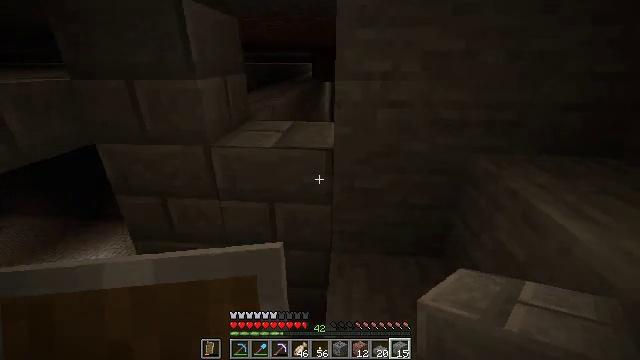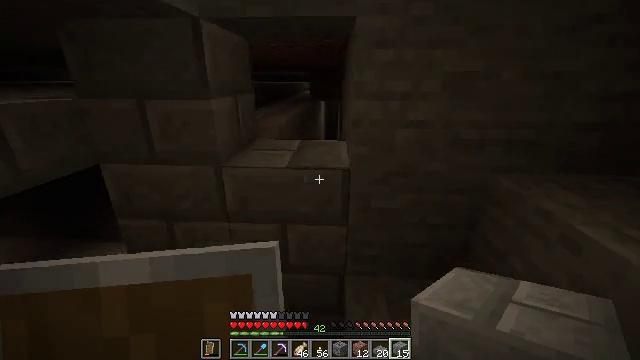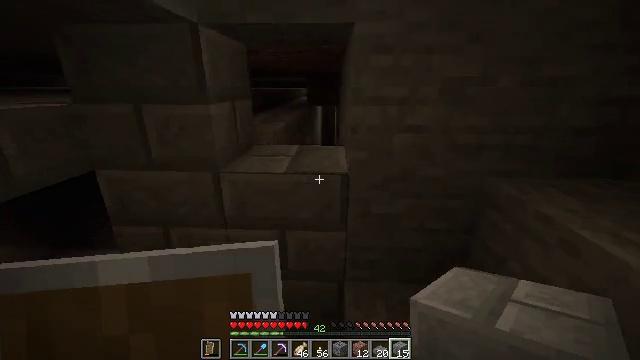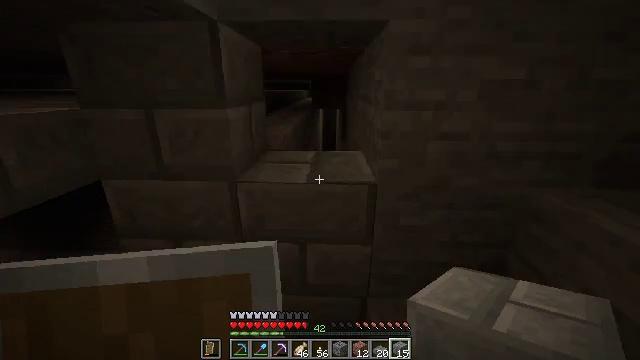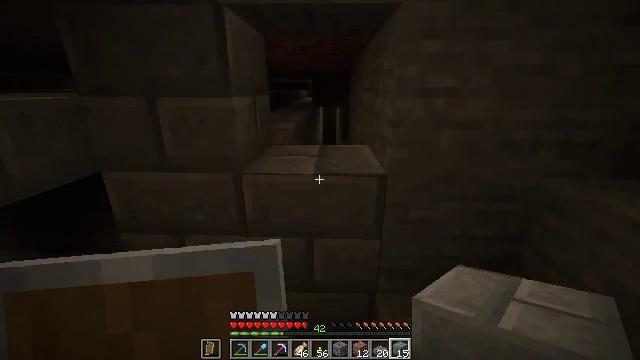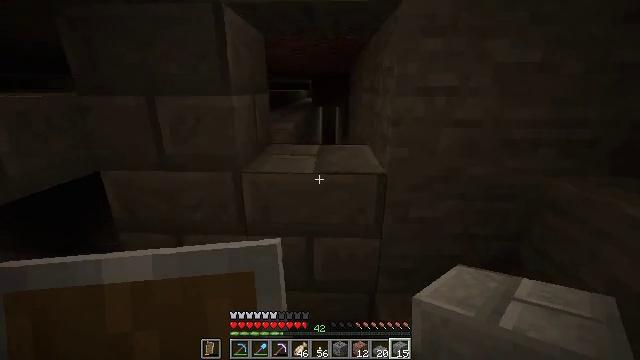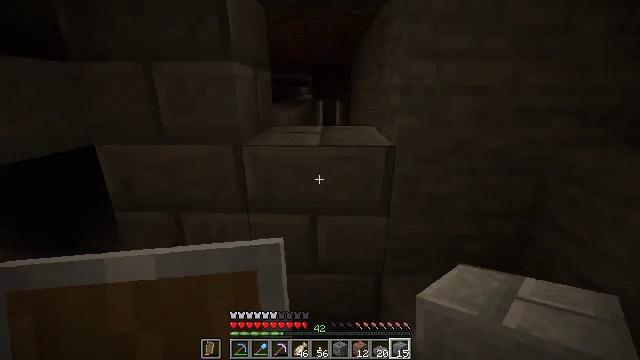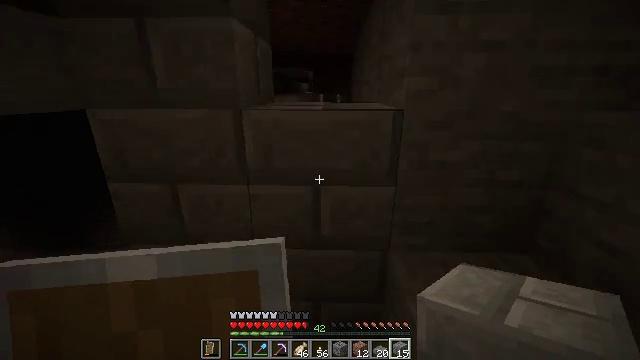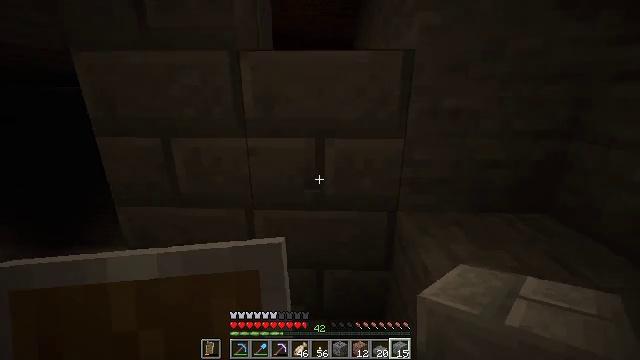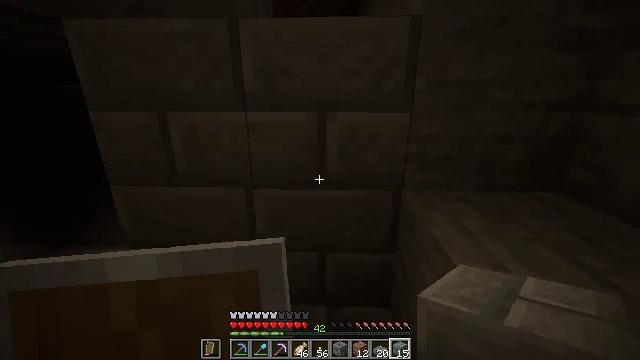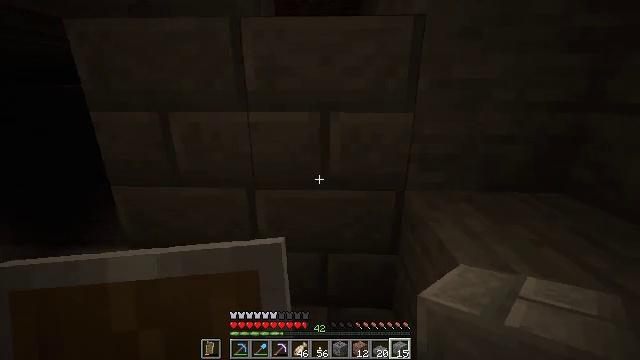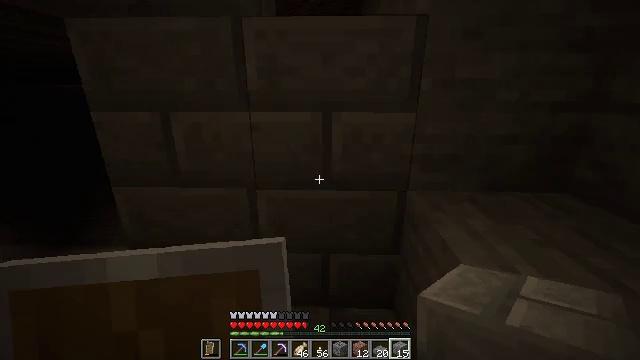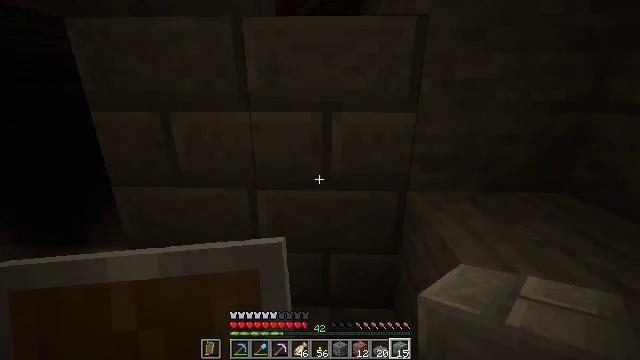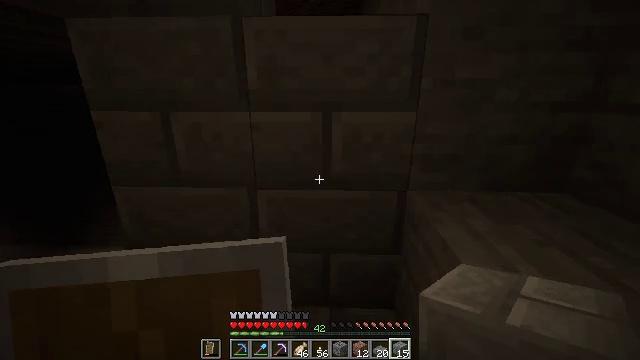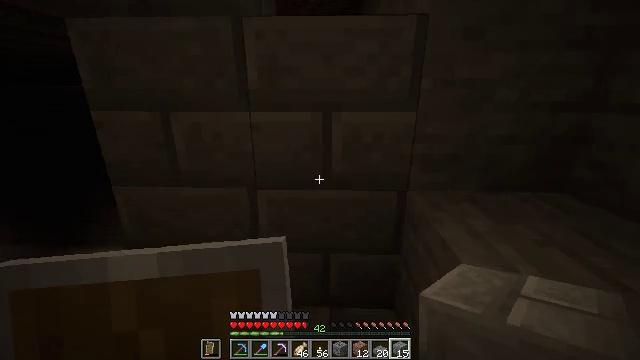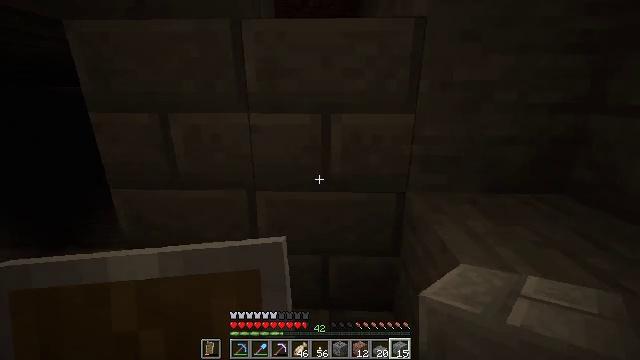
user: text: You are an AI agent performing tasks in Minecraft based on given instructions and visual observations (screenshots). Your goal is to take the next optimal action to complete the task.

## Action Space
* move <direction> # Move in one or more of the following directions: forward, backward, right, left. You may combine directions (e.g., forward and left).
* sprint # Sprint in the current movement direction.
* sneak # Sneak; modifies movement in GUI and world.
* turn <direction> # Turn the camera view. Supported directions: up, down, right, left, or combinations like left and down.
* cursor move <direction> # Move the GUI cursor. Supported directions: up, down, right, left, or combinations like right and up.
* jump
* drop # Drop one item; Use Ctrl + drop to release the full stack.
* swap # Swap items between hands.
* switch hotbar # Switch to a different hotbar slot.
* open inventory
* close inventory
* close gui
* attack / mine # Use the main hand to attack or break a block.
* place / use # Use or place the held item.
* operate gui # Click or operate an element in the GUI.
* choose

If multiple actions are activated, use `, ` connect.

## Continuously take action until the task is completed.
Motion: motion action
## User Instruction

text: Open the crafting table to make stone bricks.
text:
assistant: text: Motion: move forward and move left, turn right and up
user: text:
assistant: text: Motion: move forward and move left, turn up
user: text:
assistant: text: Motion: no_op
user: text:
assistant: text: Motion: no_op
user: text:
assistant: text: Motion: no_op
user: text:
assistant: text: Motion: no_op
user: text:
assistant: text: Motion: no_op
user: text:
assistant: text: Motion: no_op
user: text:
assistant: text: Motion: no_op
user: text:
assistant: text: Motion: no_op
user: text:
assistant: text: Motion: no_op
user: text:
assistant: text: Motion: no_op
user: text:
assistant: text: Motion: no_op
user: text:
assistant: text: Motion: no_op
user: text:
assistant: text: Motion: no_op
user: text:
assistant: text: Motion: turn right
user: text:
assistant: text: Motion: move forward and move right, turn right and down
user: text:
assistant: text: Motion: move forward and move right, turn right, jump
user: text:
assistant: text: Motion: move forward and move right, jump
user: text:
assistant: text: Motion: move forward and move right, jump
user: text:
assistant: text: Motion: move forward and move right, turn left, jump
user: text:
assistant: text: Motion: move forward and move right, turn left
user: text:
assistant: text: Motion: move forward and move right, turn left and up
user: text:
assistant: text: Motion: move forward and move right, turn left and up
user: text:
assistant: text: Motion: move right, turn left and up
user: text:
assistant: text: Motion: turn left and up
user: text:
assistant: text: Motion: turn left
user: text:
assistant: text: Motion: turn left
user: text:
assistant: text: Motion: turn left
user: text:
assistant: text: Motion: turn left